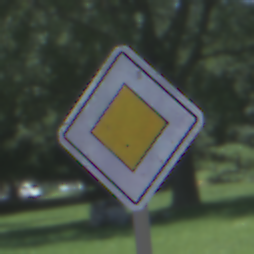
Verkehrszeichen: Vorfahrtsstrasse
Umgebung: Outdoor, Nature
Tageszeit: Midday
Wetter: Clear
Licht: Natural
Jahreszeit: Summer
Kontrast: HighContrast